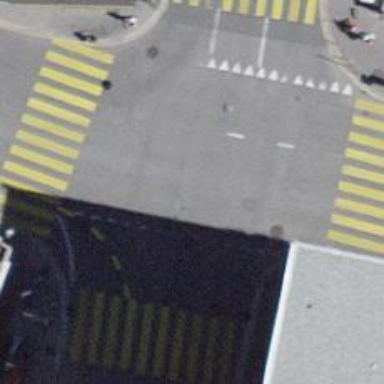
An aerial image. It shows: Road with traffic signals.